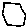
Label: hexagon